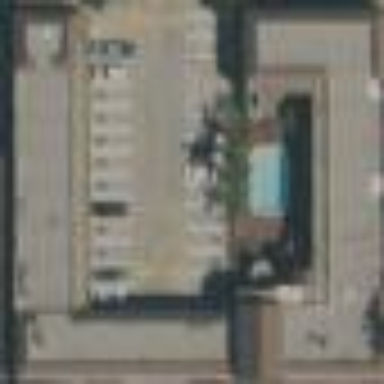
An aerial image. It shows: Hotel offering tourism services.